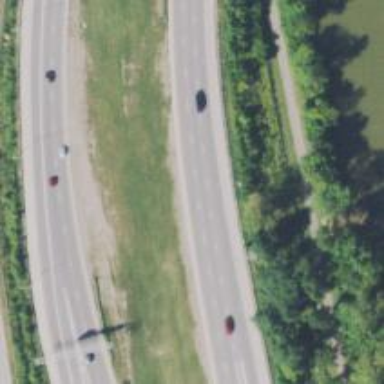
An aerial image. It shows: Motorway with embankment.